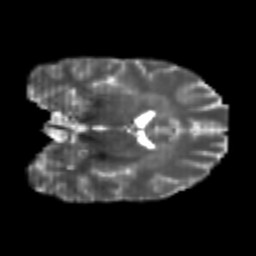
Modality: T2w
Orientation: coronal
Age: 22
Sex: male
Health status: healthy
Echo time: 0.074 s